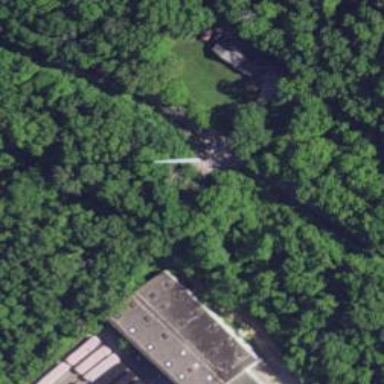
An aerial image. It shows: Mast structure.